Question: I've got a situation where a parent DOM-element has a quite large em-value. The problem is that all inline child elements get a huge margin above them even if their font-size is much smaller:

Source (<URL>:
'''
<div style="font-size: 100px; border: 1px solid red;">
<span style="font-size: 0.1em;">How to get rid of the space above without changing the font-size or display properties?</span>
</div>
'''
How can I get rid of this gap without changing the font-size? I also don't want to change element's display type to "block".
I've tried changing the line-height but did not succeed.
P. S. In case you wonder, why I need this: Chrome has a "feature" which prevents font-size be smaller than 6 pixels at any time. So I multiplied all values by ten and got this problem. Corresponding question: <URL>
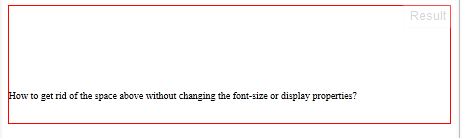
Answer: I assume, that the font-size on the div leads to an according line-height; hence tha 'gap'.
So setting the line-height to the actual font-size that you plan to use in the span will remove it in a combination with the already mentioned vertical-align:
'''
<div style="font-size: 100px; border: 1px solid red; line-height: 0.1em;">
<span style="font-size: 0.1em;vertical-align:top">How to get rid of the space above without changing the font-size or display properties?</span>
</div>
'''